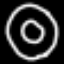
Label: donut